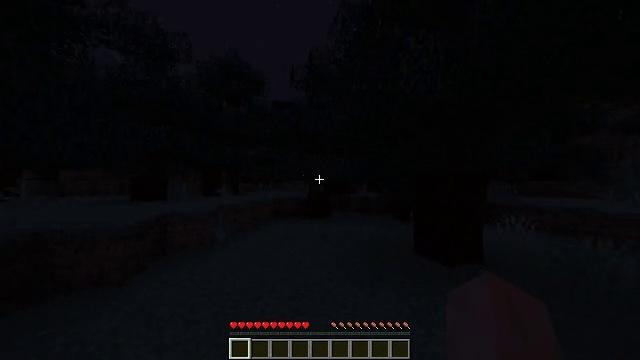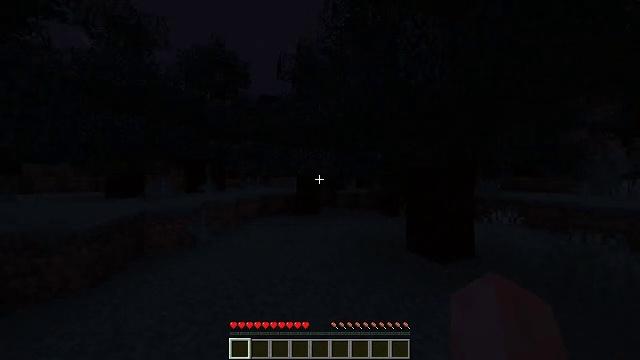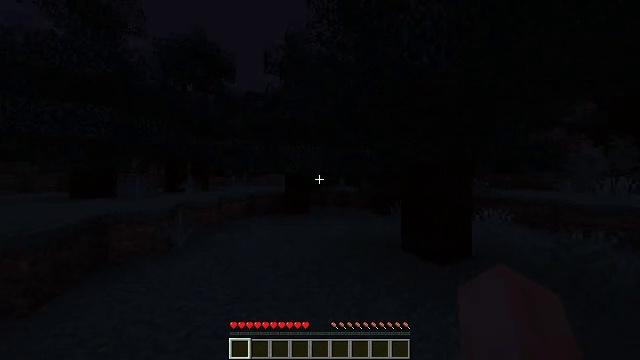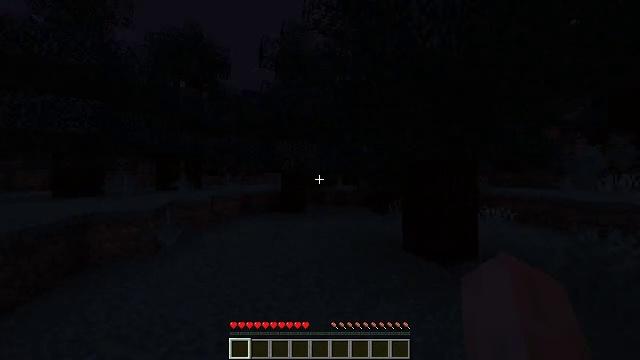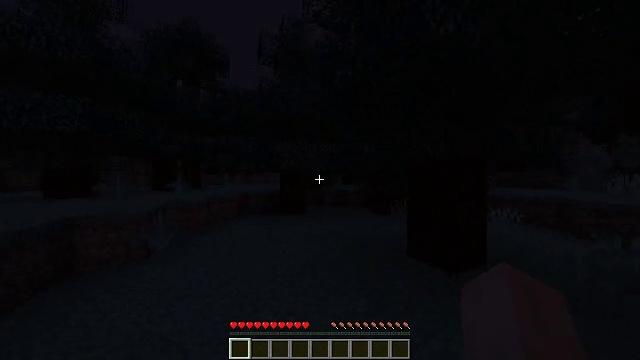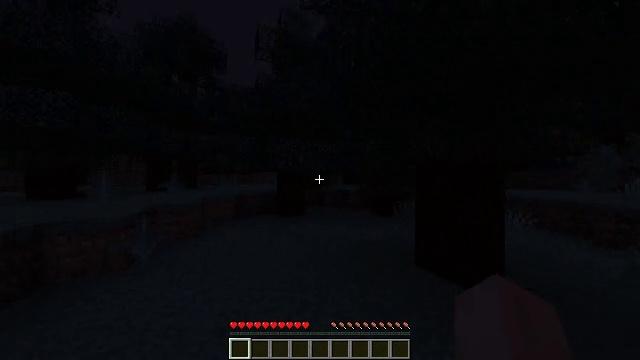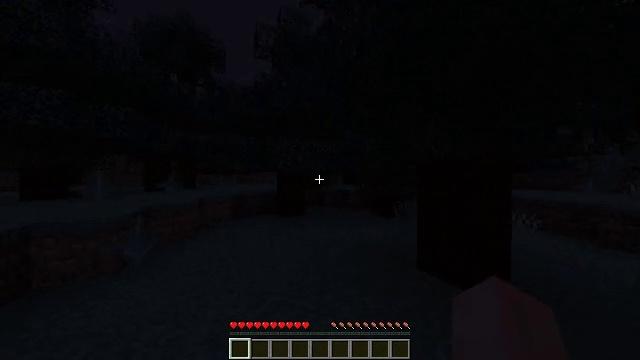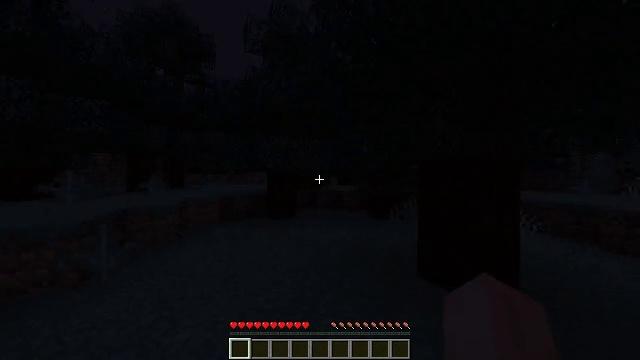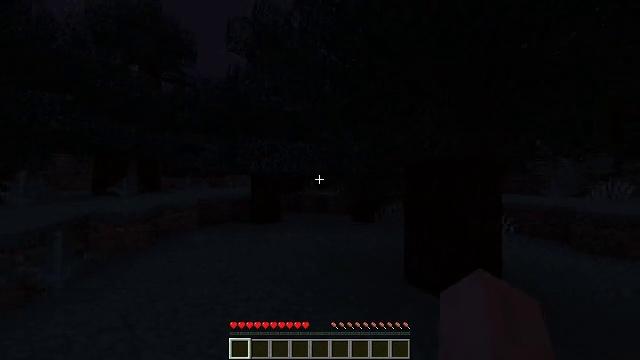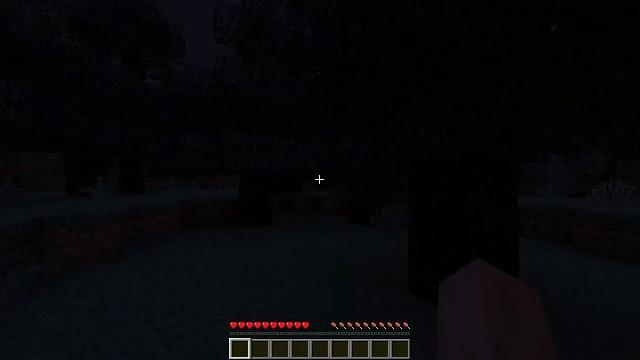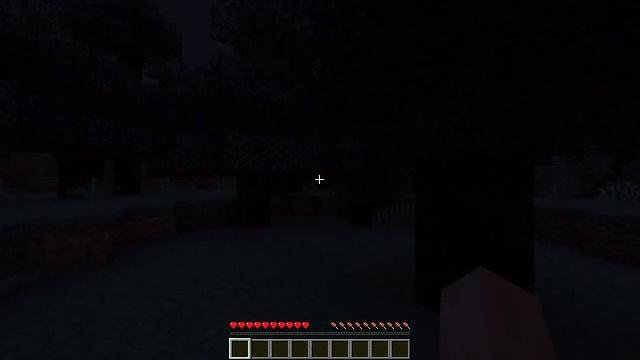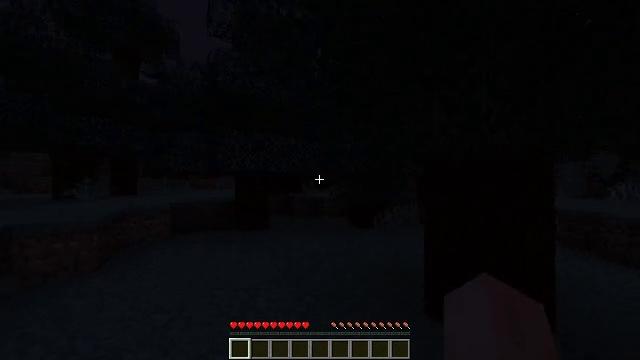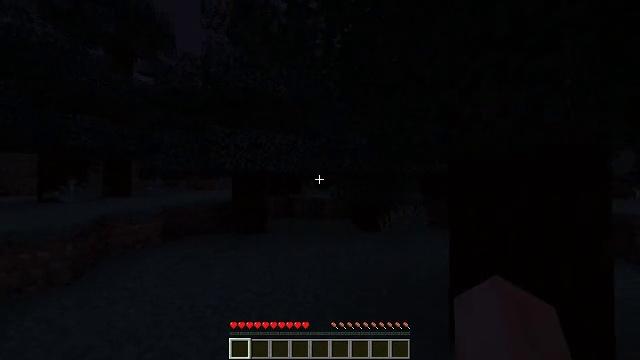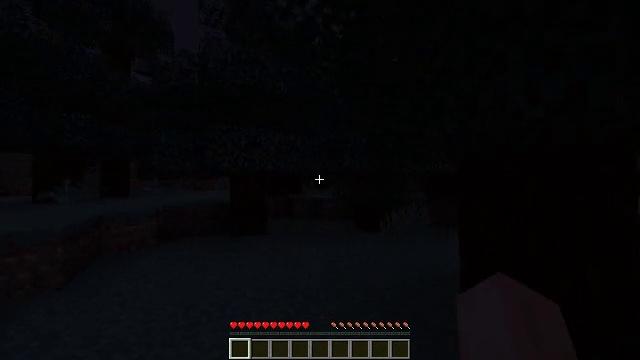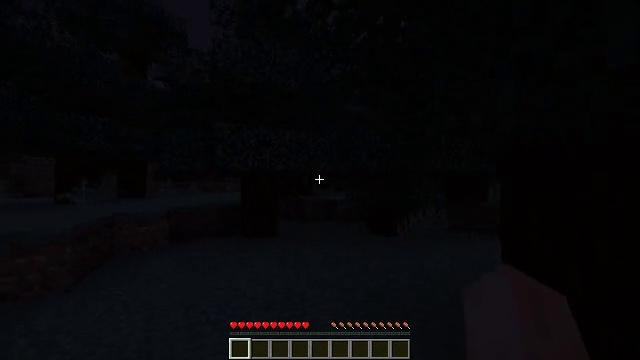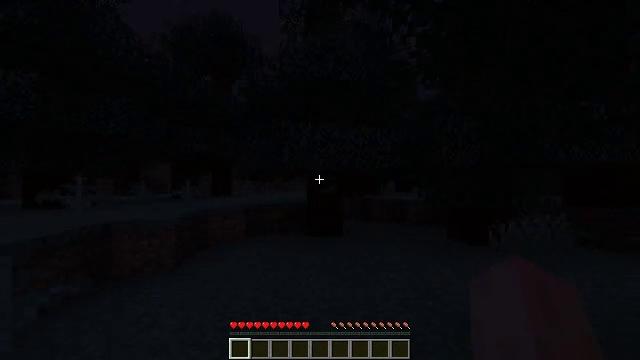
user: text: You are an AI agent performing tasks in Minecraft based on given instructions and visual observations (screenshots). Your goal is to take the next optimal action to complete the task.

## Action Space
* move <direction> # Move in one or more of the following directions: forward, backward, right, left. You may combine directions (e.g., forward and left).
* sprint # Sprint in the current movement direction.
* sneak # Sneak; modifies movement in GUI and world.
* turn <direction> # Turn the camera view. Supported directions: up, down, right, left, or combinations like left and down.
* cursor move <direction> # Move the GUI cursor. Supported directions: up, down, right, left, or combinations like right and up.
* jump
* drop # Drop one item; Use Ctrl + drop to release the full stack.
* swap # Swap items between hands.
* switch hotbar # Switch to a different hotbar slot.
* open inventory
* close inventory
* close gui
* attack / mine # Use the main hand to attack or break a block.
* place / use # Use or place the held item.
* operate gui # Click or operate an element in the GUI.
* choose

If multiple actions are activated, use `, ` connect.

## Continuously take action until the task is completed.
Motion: motion action
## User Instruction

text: Collect red mushroom blocks for building.
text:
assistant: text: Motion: move forward, sprint, turn right and down
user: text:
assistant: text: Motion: move forward, sprint, turn right
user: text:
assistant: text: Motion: move forward, sprint
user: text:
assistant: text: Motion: move forward, sprint
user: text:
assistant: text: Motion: move forward, sprint
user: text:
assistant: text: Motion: move forward, sprint
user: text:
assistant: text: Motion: move forward, sprint, turn right
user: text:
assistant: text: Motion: move forward, sprint, turn right
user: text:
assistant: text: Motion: move forward, sprint, turn right
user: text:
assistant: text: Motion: move forward, sprint
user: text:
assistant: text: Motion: move forward, sprint
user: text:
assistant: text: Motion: move forward, sprint
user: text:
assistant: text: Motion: move forward, sprint
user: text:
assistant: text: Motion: move forward, sprint, turn left
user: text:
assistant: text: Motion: move forward and move left, sprint, turn left
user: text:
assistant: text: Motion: move forward and move left, sprint, turn left and down
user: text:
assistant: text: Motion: move forward and move left, sprint, turn left
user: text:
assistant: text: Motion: move forward and move left, sprint
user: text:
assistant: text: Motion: move forward and move left, sprint, turn left
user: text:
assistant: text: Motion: move forward, sprint, turn left
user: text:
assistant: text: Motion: move forward, sprint, turn left
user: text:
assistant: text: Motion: move forward, sprint, turn left
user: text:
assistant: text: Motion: move forward, sprint
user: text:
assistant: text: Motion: move forward, sprint
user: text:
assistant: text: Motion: move forward, sprint
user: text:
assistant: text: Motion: move forward, sprint
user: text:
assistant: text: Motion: move forward, sprint
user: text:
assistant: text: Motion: move forward, sprint
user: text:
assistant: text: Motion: move forward, sprint, jump
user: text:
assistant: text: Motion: move forward, sprint, jump